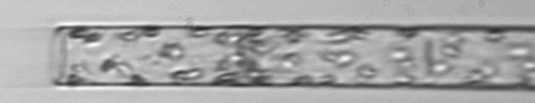
Label: Guinardia_flaccida